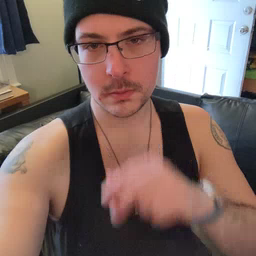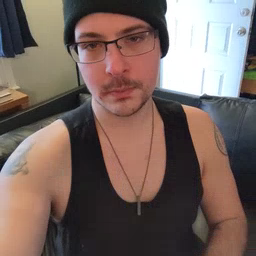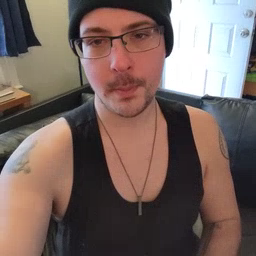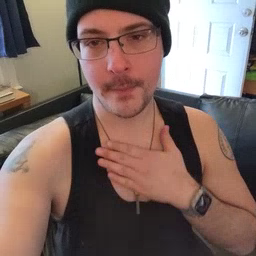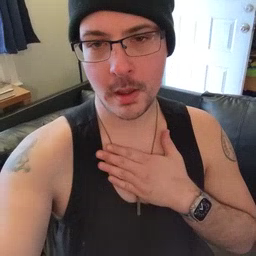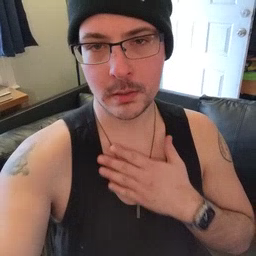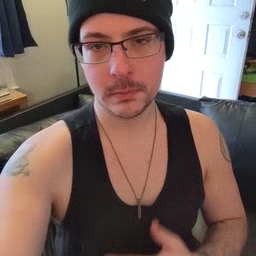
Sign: minemy